Interaction volume radius: 5 \u00c5
Interaction volume height: 25 \u00c5
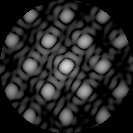
Disorder parameter: 0.1687